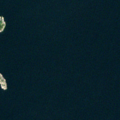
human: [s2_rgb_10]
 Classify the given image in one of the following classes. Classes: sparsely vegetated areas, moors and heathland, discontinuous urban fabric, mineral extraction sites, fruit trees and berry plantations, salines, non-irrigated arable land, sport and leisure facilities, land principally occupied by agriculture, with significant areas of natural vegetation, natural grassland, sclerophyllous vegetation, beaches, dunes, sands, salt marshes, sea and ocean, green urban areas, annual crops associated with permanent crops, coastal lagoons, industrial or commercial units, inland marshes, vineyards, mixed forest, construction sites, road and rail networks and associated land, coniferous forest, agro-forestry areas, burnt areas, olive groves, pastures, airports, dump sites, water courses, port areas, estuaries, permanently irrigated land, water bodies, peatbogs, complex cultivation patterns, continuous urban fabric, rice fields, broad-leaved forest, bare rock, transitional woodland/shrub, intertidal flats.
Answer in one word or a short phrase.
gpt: sea and ocean